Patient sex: M
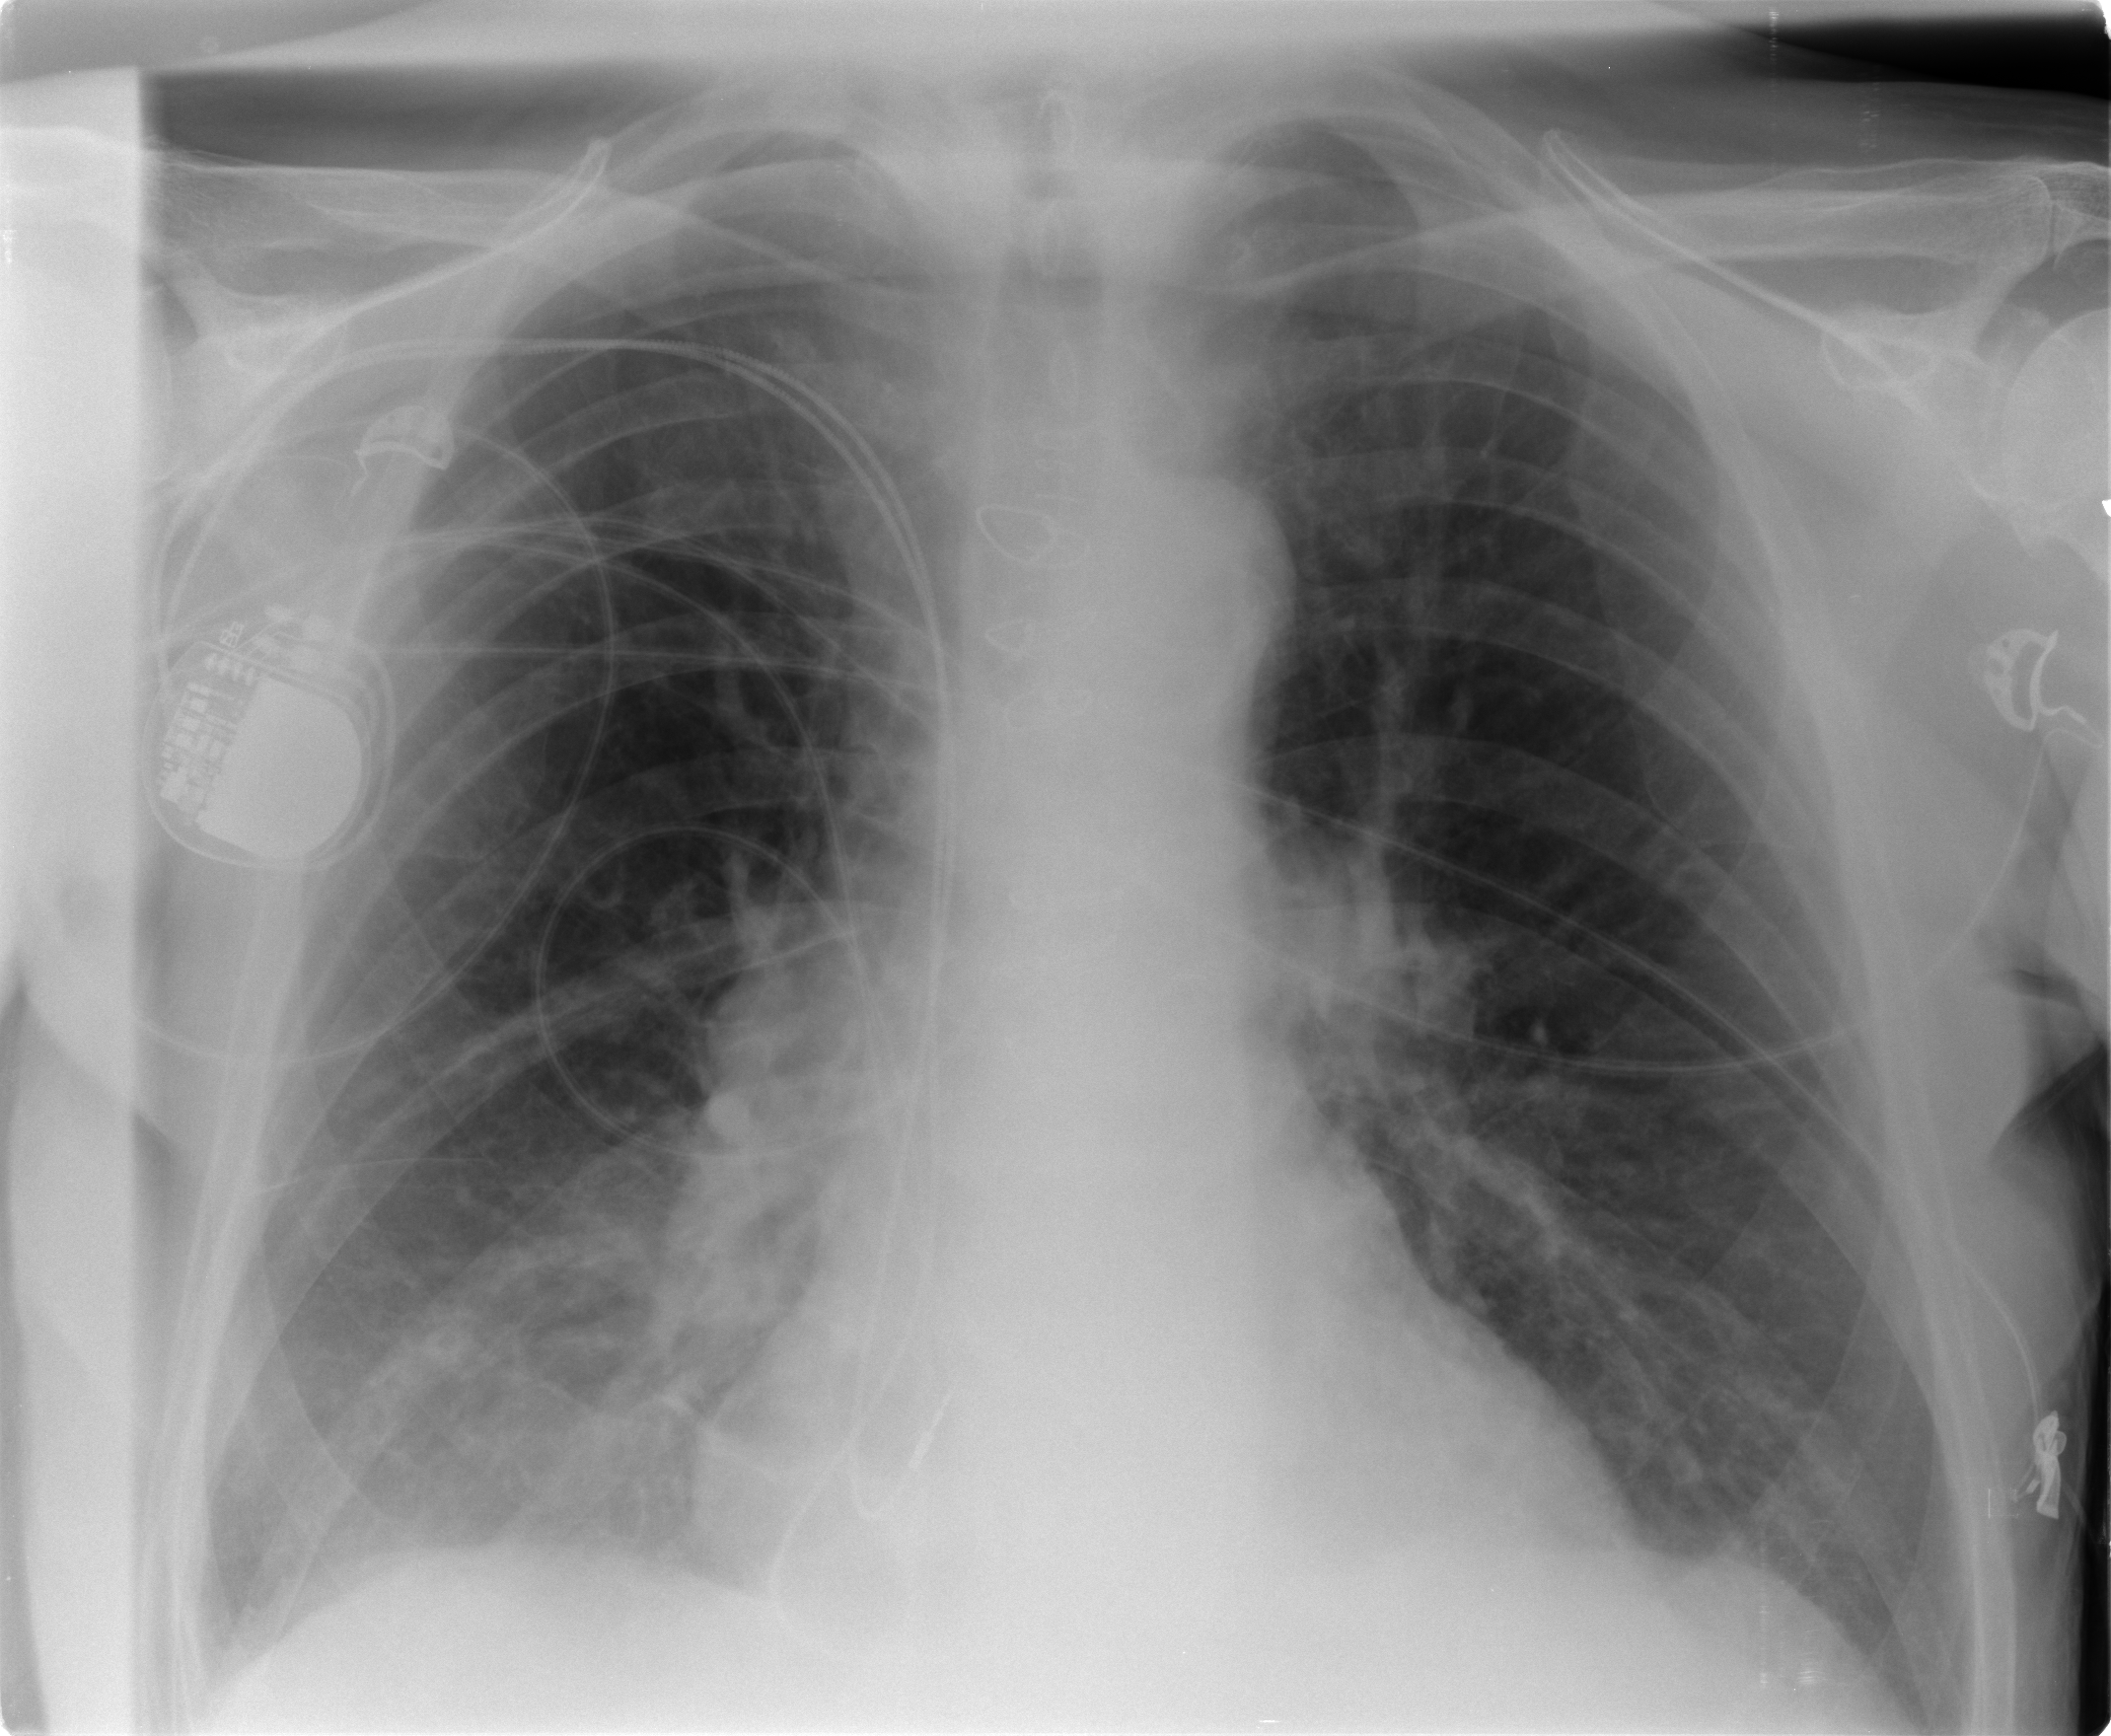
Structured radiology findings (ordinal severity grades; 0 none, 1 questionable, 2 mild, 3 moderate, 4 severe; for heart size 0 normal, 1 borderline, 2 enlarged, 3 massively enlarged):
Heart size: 0
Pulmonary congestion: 2
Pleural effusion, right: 2
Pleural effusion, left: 0
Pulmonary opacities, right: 0
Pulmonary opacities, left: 0
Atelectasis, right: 2
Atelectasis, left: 0